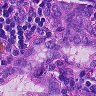
Metastatic tissue present: yes